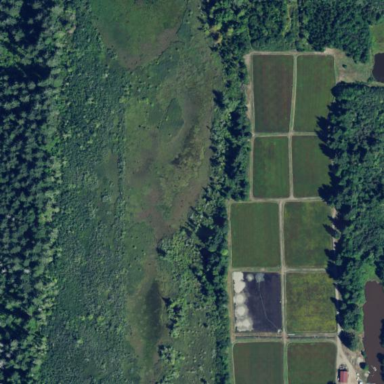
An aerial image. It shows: Marsh wetland.